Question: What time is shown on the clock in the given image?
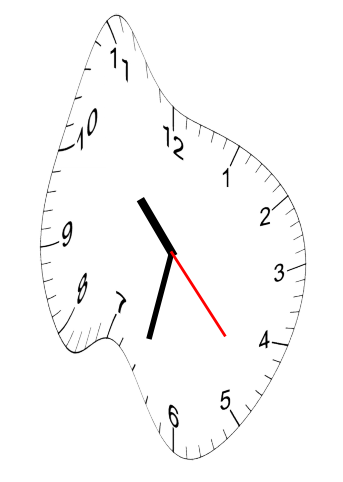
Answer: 10:32:23